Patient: sex F, age 28
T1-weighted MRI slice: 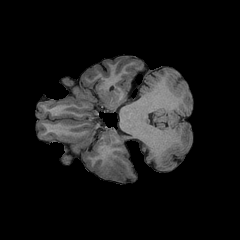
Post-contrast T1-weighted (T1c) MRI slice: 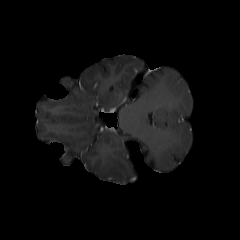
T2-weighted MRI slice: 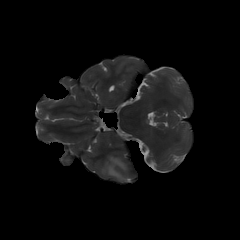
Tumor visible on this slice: yes
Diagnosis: Astrocytoma, IDH-mutant
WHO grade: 2